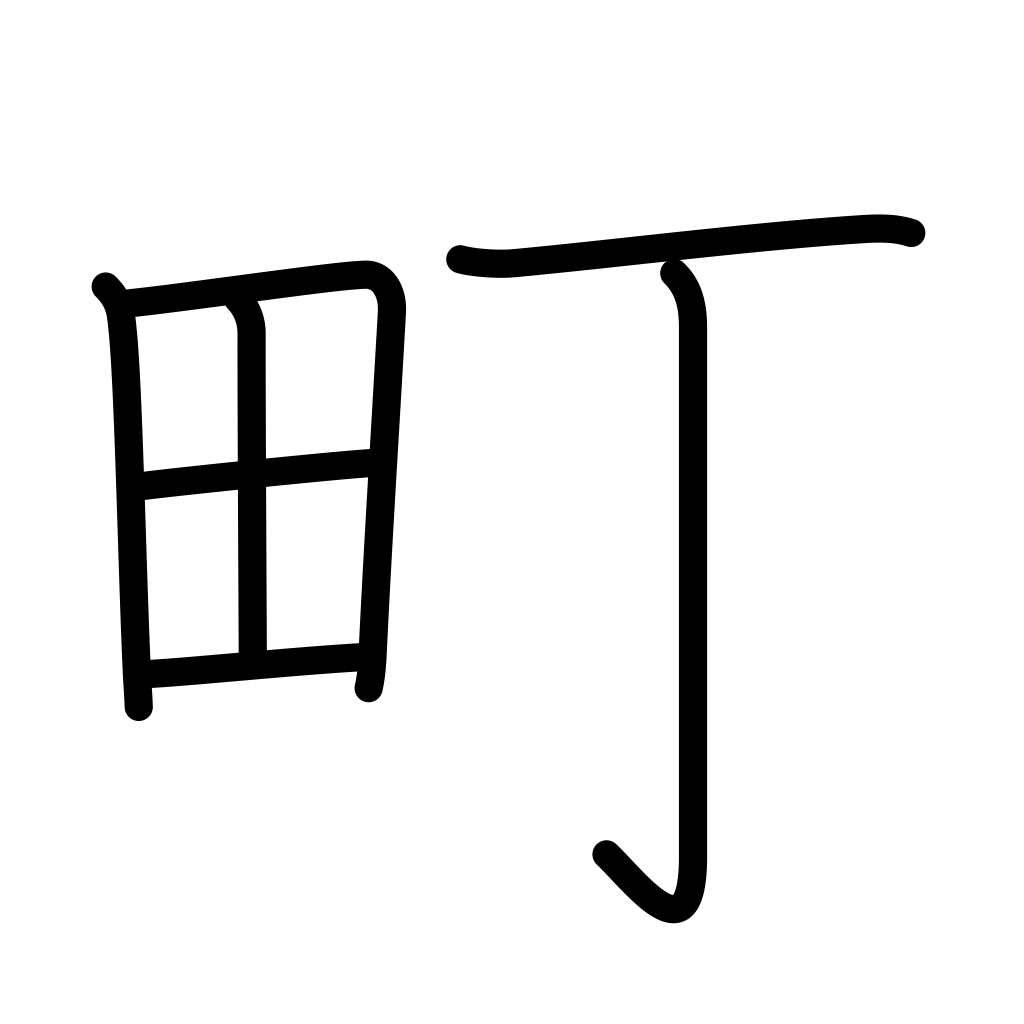
Meaning: town, village, block, street